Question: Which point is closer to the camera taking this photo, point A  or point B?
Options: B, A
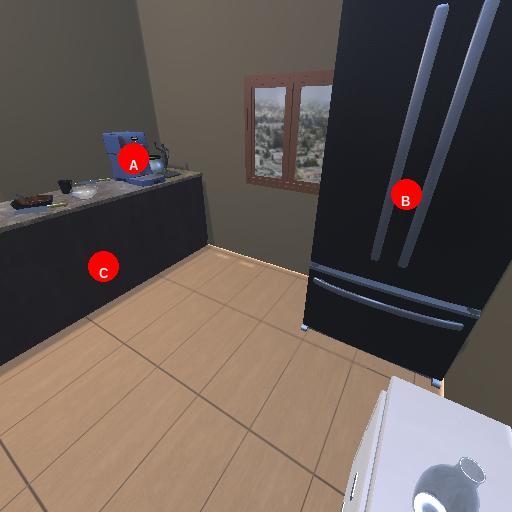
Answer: B